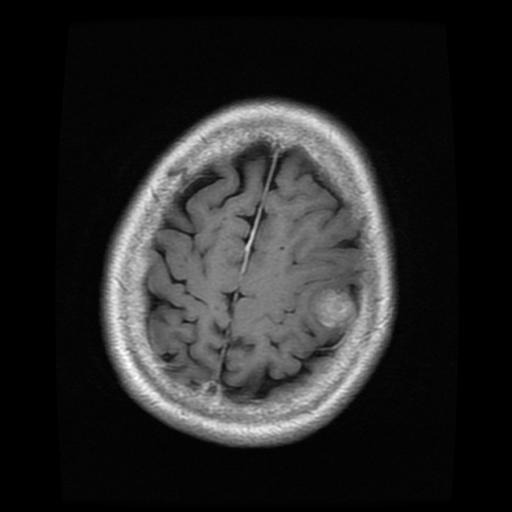
Label: meningioma